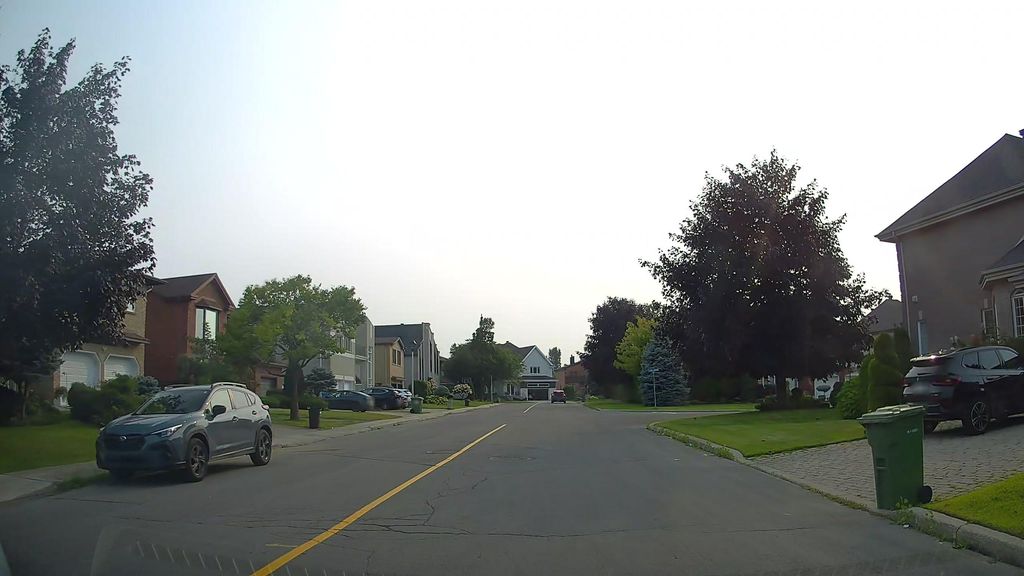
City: montreal